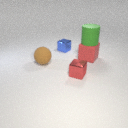
large red rubber cube in front of small blue metal cube